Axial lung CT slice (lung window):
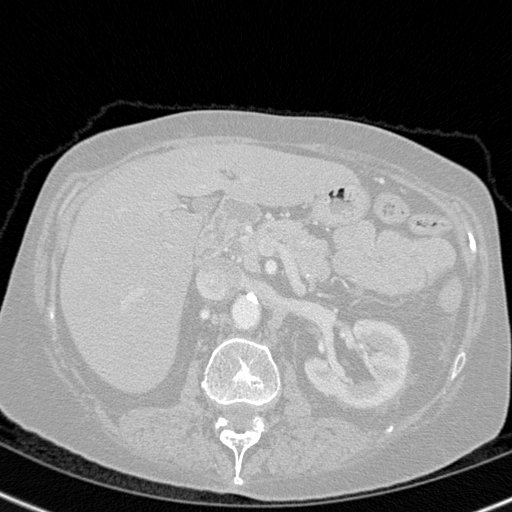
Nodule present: no